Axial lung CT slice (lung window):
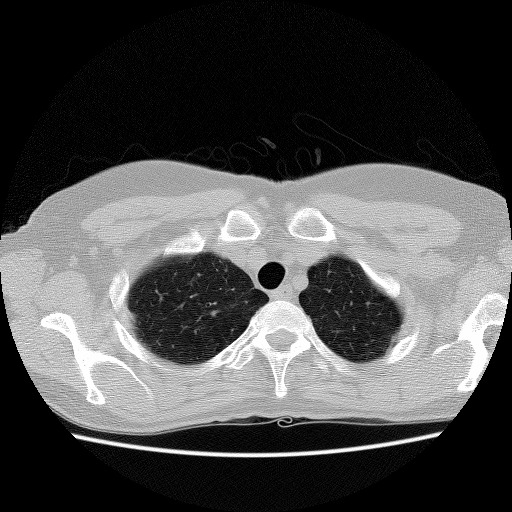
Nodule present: no